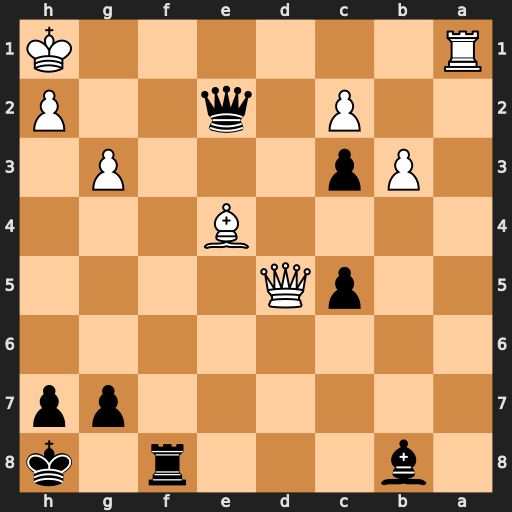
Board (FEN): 1b3r1k/6pp/8/2pQ4/4B3/1Pp3P1/2P1q2P/R6K
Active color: b
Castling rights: -
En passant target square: -
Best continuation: Rf1+ Rxf1 Qxf1#